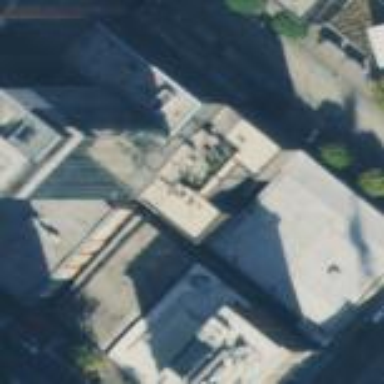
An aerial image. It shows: Part of building is shown in the image.